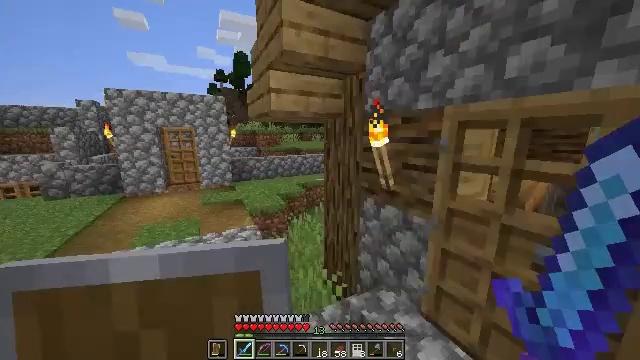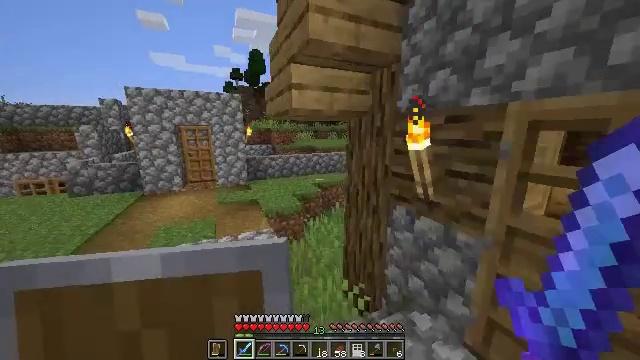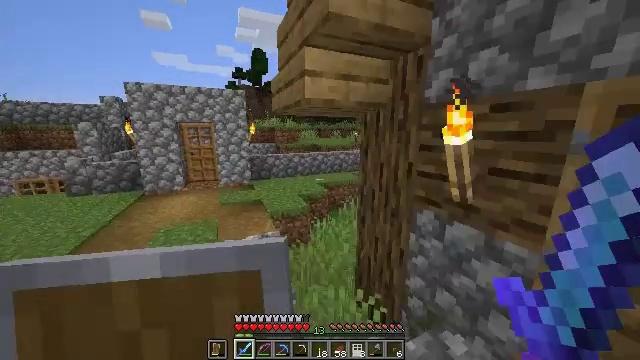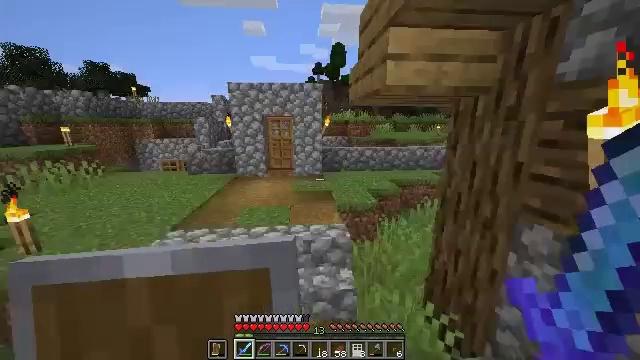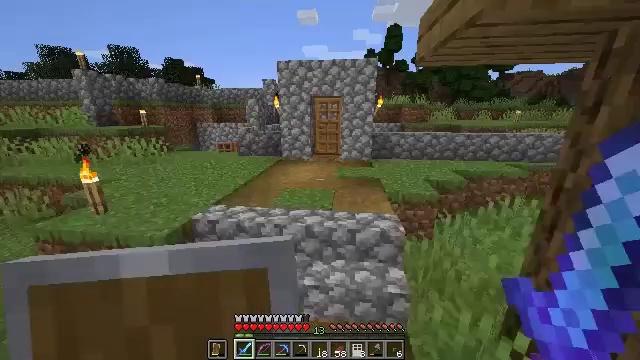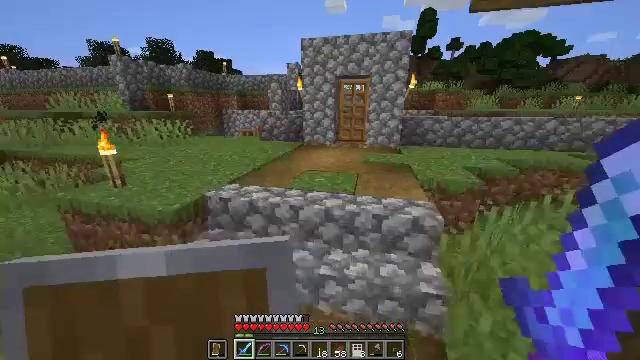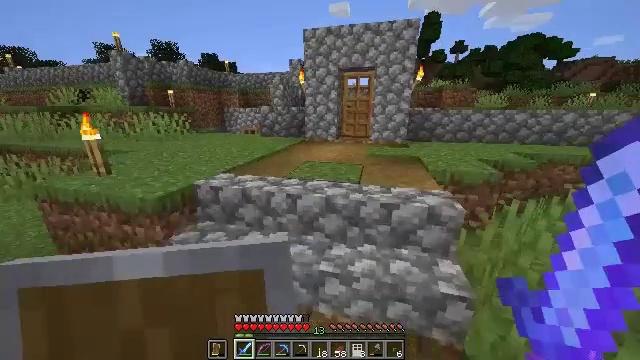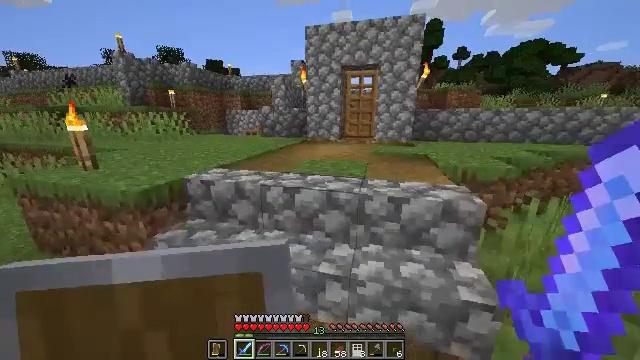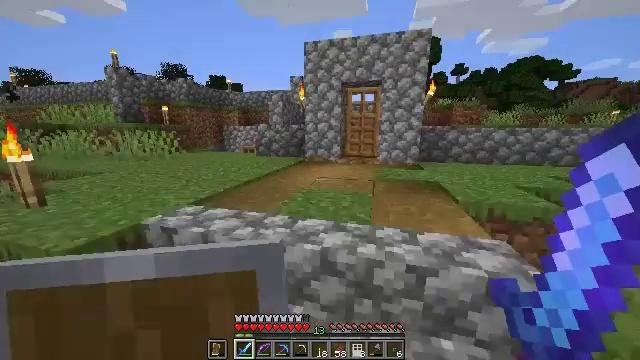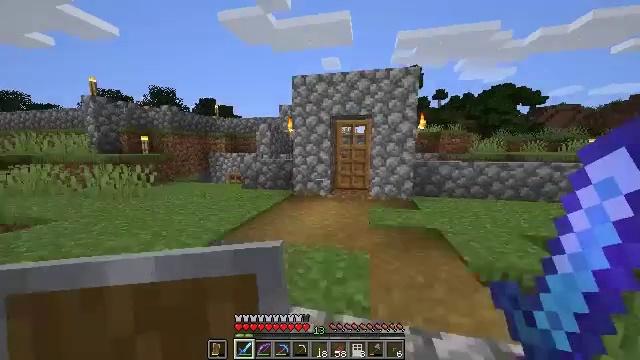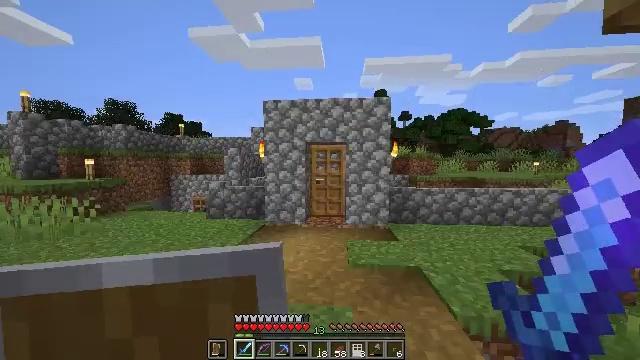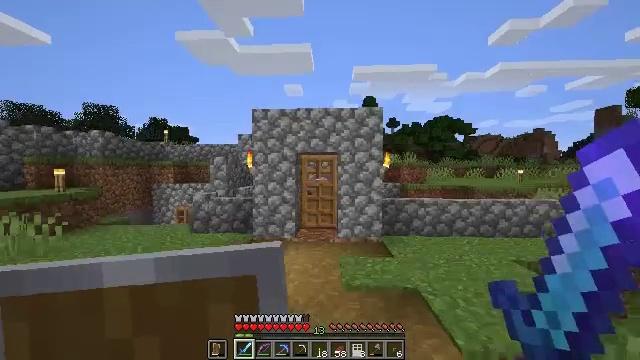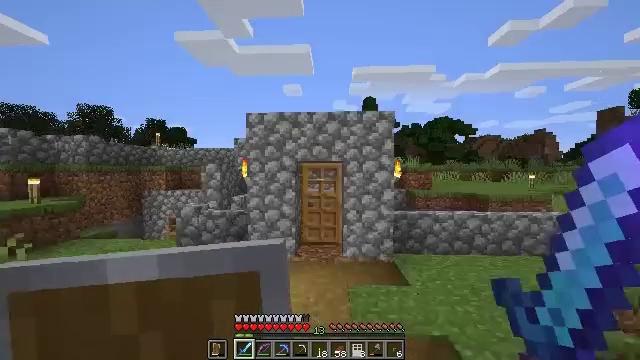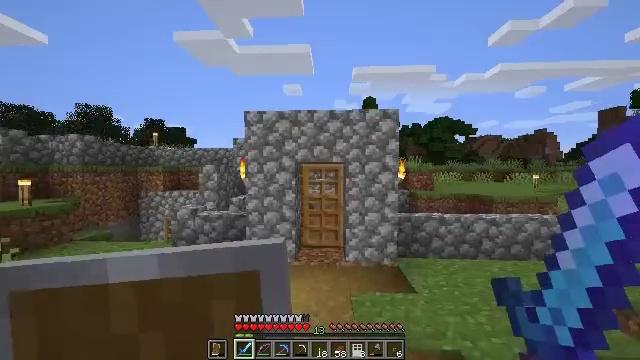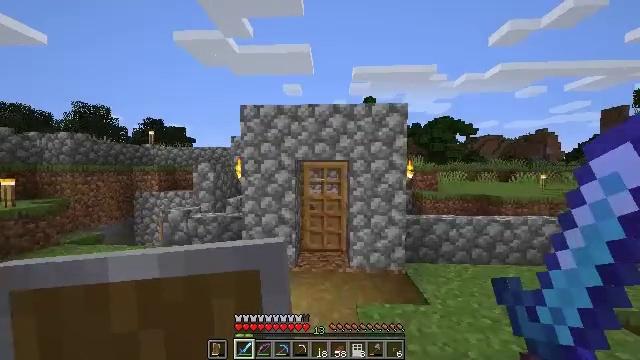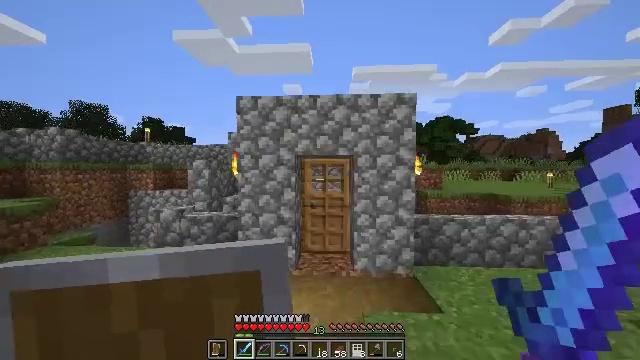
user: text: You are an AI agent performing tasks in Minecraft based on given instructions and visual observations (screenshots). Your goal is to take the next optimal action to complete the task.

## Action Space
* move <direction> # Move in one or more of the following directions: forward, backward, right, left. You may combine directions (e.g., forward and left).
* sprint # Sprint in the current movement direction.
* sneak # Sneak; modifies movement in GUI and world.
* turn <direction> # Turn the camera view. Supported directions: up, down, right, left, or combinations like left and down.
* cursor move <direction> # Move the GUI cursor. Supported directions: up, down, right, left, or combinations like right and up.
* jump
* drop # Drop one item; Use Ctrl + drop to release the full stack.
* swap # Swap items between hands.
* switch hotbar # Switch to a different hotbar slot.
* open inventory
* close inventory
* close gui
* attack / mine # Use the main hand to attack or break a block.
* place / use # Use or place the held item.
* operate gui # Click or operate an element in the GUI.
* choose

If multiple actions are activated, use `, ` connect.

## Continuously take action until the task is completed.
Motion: motion action
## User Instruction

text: Break the oak door to remove it.
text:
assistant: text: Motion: move forward and move left, turn left
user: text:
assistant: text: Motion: move forward and move left
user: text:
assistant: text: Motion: move forward and move left, turn left and down
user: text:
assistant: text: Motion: move forward, turn left and down
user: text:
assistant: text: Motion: move forward, turn left and down
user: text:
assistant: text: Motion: move forward
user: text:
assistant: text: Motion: move forward, turn up, jump
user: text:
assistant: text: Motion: move forward, turn up, jump
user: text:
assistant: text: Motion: move forward, turn right and up, jump
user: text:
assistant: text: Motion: move forward, turn right and up
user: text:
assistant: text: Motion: move forward, turn right and up
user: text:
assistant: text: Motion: move forward
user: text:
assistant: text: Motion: move forward
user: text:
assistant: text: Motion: move forward
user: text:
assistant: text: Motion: move forward
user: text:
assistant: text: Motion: move forward
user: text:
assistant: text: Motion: move forward
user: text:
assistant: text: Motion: move forward
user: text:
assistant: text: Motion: move forward
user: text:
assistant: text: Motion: move forward
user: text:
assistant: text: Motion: move forward
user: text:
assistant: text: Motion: move forward
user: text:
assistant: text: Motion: no_op
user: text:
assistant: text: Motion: no_op
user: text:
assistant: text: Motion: no_op
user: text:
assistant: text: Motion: turn right and down
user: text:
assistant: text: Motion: turn right and down, attack / mine
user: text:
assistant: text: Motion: attack / mine
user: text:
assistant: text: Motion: attack / mine
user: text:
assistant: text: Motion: attack / mine